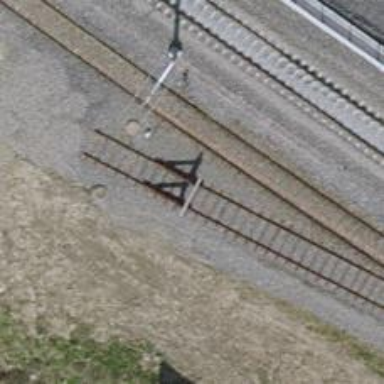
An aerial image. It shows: Siding railway track with electrified contact line.